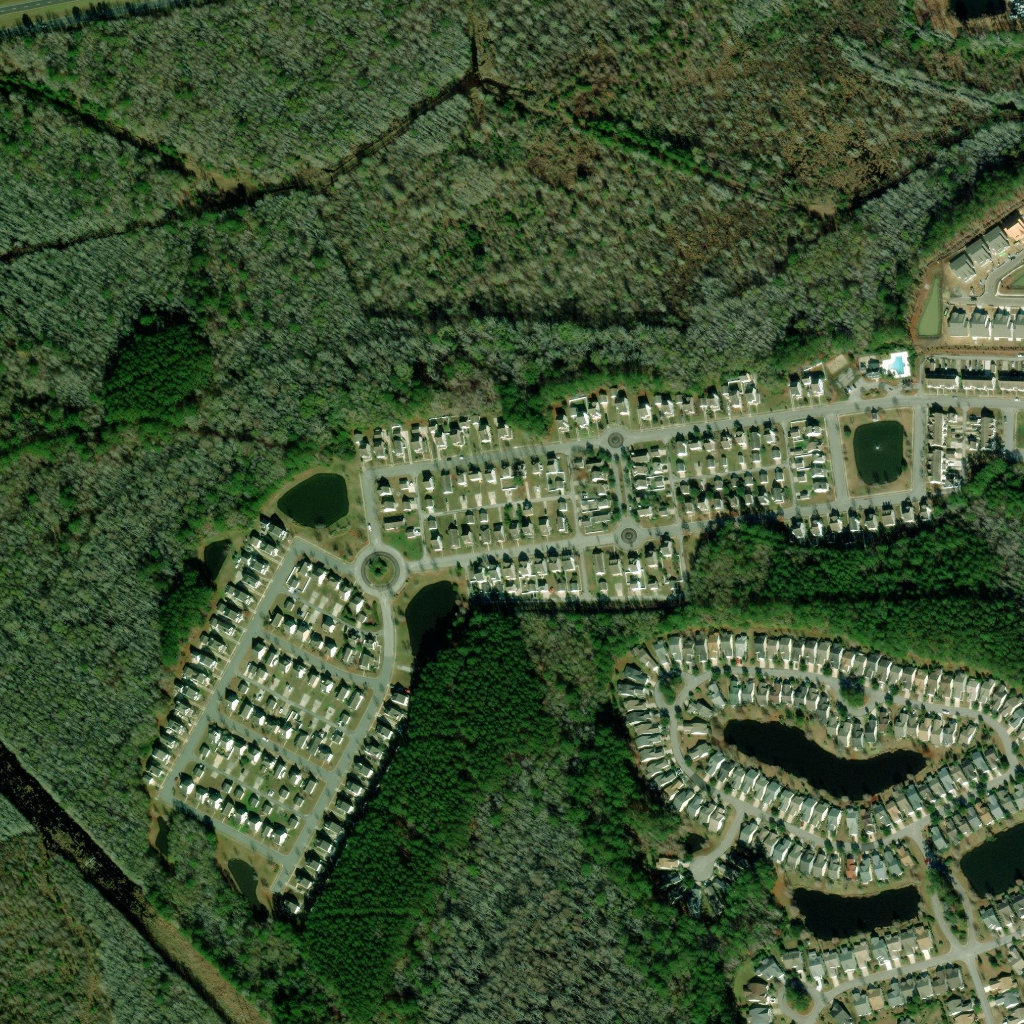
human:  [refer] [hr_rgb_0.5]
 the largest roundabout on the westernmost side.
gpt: <box>[[34, 52, 40, 58, 0]]</box>